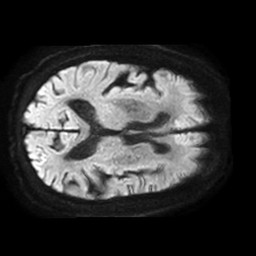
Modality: TRACE
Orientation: axial
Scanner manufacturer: philips
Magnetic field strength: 1.5 T
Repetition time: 3.395 s
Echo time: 0.06922 s